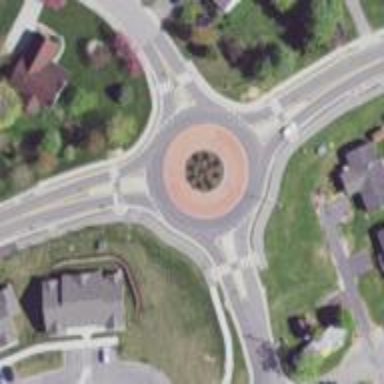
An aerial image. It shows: Roundabout at tertiary road junction.